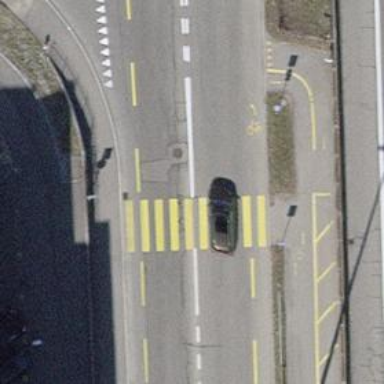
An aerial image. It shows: Asphalt road with primary highway designation. It includes separate cycle lane and sidewalk.